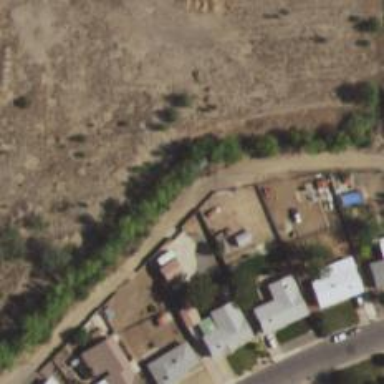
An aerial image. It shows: Alley classified as service road.